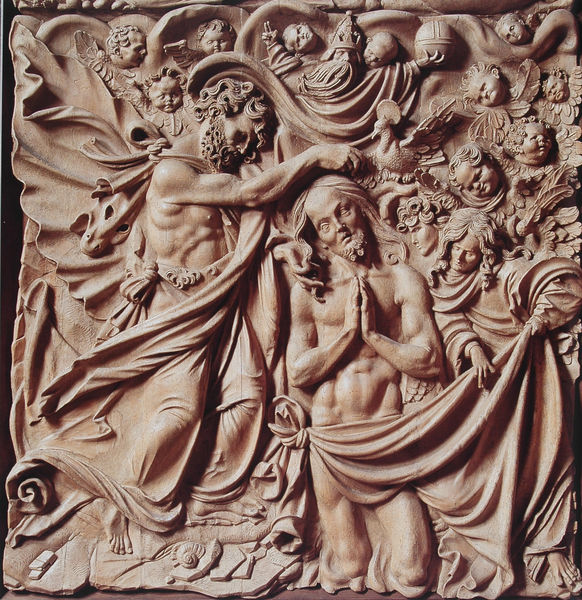
Titel: Hochaltar, linker Flügel (Detail)
Künstler: Meister H. L.
Standort: Niederrotweil
Institution: St. Michael
Schlagwörter: flügel, gott, himmel, kopf, körper, lendenschurz, mann, nackt, umhang, vogel, wasser, fluss, menschen, braun, frau, geste, grau, haar, köpfe, marmor, männer, weiss, tuch, bart, bärte, gesichter, barock, bibel, falten, johannes, stein, taube, täufer, hände, gewand, haare, mantel, tücher, krone, locken, renaissance, kinder, engel, skulptur, apfel, relief, bischof, könig, papst, muskeln, bauch, laken, knie, religion, knien, kugel, beten, gebet, christus, jesus, dynamisch, segen, beeten, tiara, muschel, fresko, schnecke, jünger, heilig, putten, taufe, maria, putti, petrus, relieff, kapitel, weltkugel, skultpur, relif, johannes der täufer, jordan, harre, heiliger geist, marmot, reichsapfel, steinplatte, gott vater, biblische szene, releif, dreieinigkeit, halbrelief, christliche kunst, flten, stifterbild, flügle, seraphine, reichsapfle, chrubime